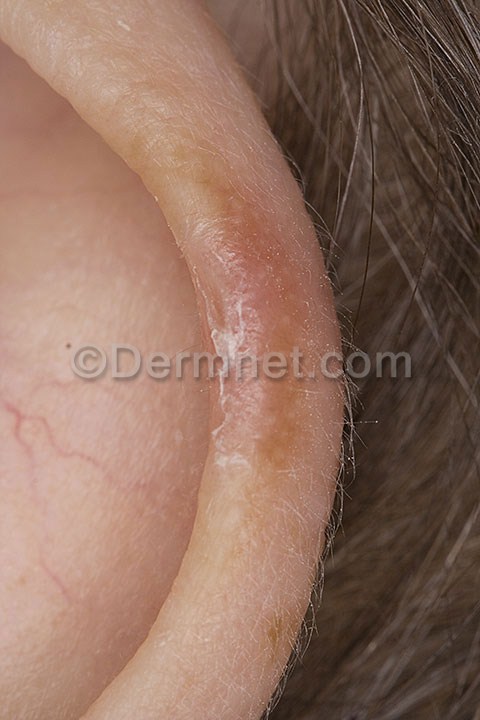
Disease: Seborrheic Keratoses and other Benign Tumors